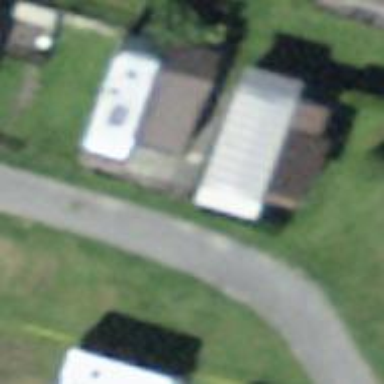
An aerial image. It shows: Driveway.